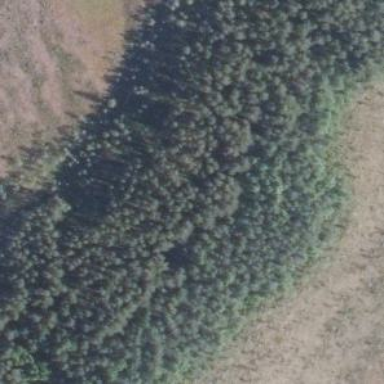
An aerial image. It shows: Woodland consisting mainly of needle-leaved trees.